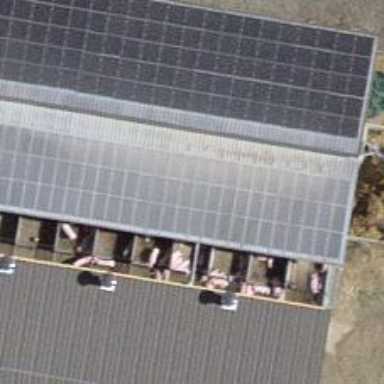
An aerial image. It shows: Solar power generator using photovoltaic panels.